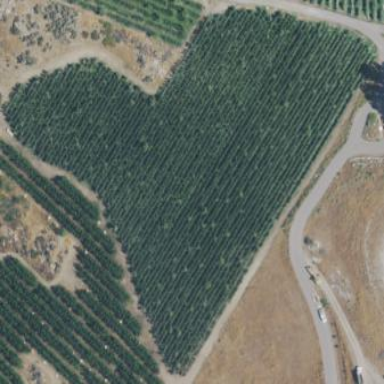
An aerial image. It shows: Orchard.